Field crop: maize
Growth stage: 2
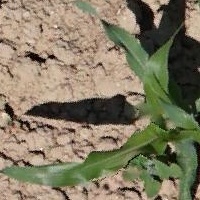
Species: maize